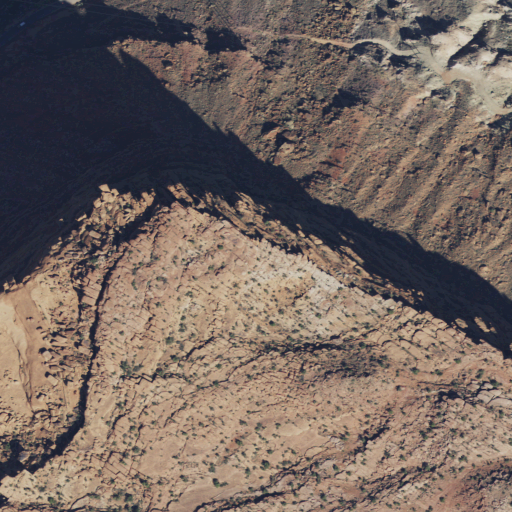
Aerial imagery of mountain in Utah named The Portal containing shrub, evergreen forest, woody wetlands, low intensity development, medium intensity development, barren land, high intensity development, and open water